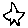
Label: star